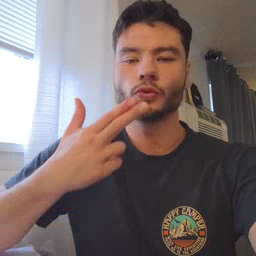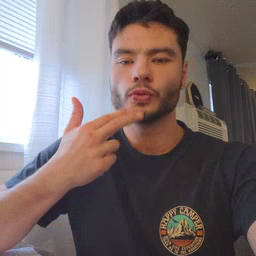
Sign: cute